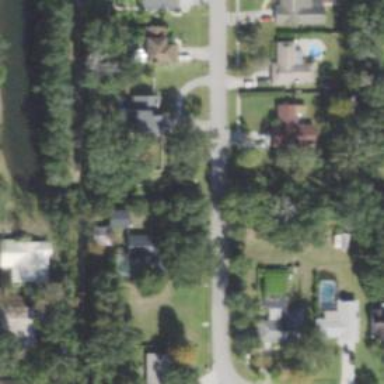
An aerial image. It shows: Residential road with asphalt surface and sidewalk on the left.